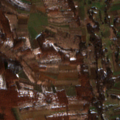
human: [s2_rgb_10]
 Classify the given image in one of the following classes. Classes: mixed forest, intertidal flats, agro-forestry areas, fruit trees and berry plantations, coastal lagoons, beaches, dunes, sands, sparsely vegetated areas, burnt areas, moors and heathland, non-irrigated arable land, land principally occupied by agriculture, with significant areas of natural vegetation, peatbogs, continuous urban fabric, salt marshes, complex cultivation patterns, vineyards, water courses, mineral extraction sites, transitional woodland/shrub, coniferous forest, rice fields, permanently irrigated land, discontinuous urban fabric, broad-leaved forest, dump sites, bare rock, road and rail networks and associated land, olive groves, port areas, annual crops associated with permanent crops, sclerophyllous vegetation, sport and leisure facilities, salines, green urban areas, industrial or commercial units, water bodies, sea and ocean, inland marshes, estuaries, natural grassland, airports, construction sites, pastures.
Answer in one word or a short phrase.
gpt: complex cultivation patterns, land principally occupied by agriculture, with significant areas of natural vegetation, broad-leaved forest